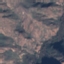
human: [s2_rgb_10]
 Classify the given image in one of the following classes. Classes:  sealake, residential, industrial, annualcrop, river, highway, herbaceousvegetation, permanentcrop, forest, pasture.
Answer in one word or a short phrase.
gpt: HerbaceousVegetation